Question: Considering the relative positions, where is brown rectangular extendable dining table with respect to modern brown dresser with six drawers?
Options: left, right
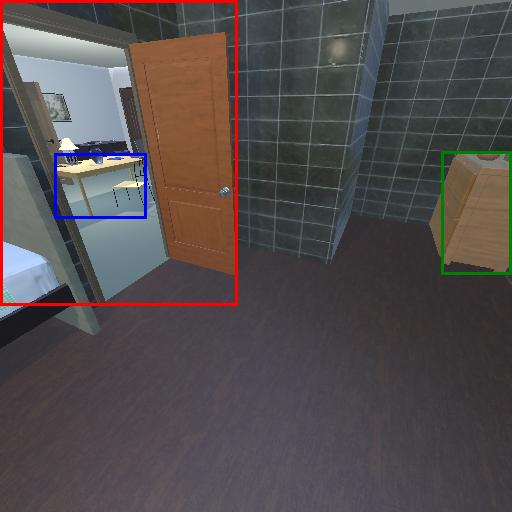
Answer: left